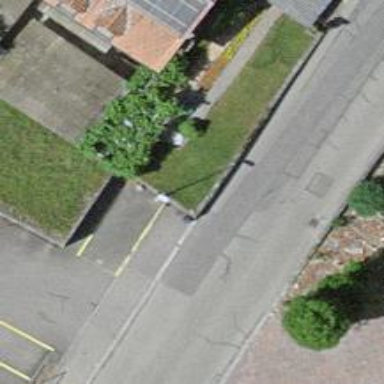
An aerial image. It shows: Tertiary road with asphalt surface.